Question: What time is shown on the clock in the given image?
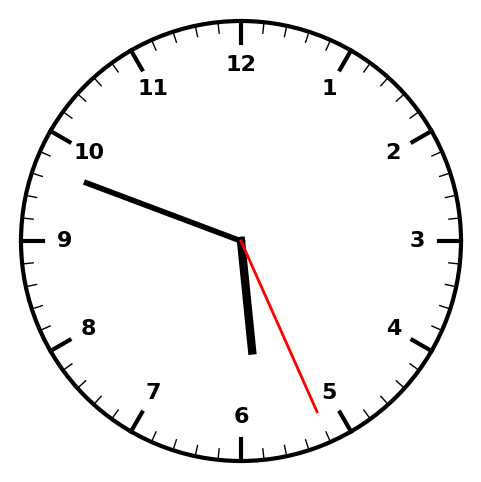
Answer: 05:48:26